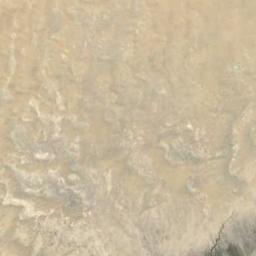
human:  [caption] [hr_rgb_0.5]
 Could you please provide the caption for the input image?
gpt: The desert is full of white sand .

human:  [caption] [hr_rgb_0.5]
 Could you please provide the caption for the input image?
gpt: The desert has yellow sand and flat terrain .

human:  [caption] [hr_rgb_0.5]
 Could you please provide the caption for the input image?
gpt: This is a yellow desert with wavy stripes .

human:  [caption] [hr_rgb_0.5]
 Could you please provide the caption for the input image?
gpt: There are many lines in the desert .

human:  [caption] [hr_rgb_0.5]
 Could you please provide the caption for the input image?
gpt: A yellow desert covered with bare land .